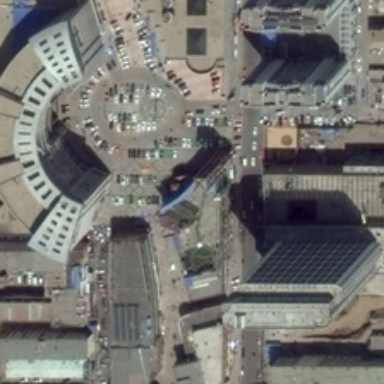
Many buildings and a parking lot are in a business area .